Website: crate-barrel
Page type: billing-address
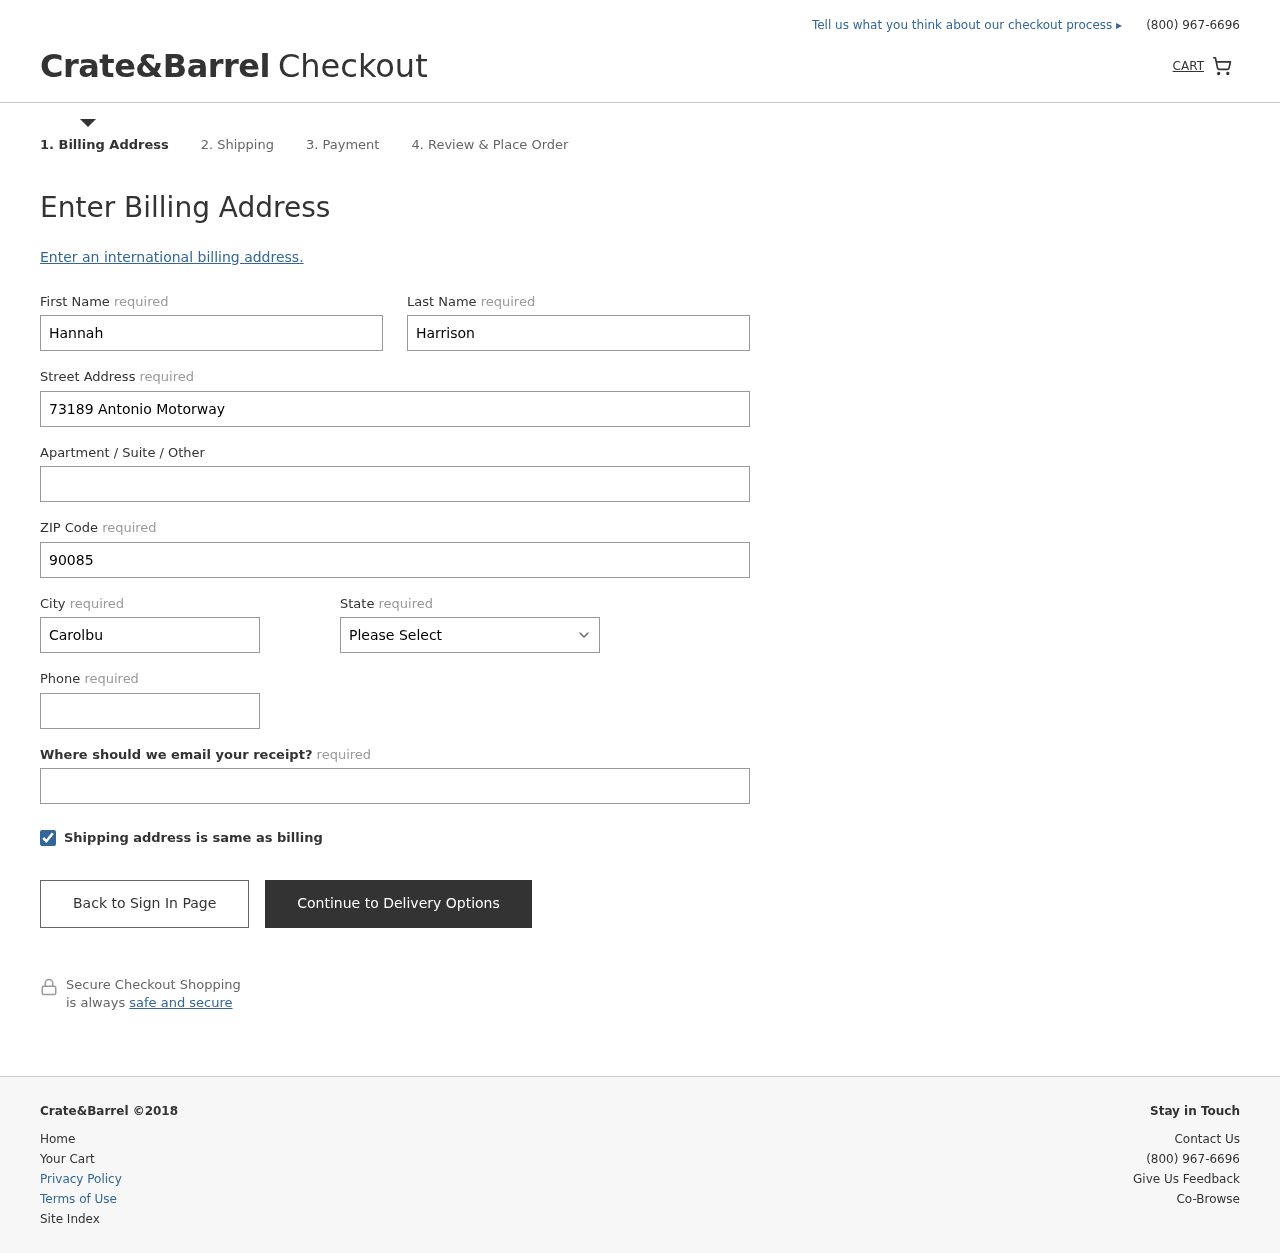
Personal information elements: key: PII_STATE
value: MP
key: PII_FIRSTNAME
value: Hannah
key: PII_LASTNAME
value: Harrison
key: PII_STREET
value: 73189 Antonio Motorway
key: PII_POSTCODE
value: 90085
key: PII_CITY
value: Carolburgh
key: PII_PHONE
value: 8466998782
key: PII_EMAIL
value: hannah.harrison@gmail.com